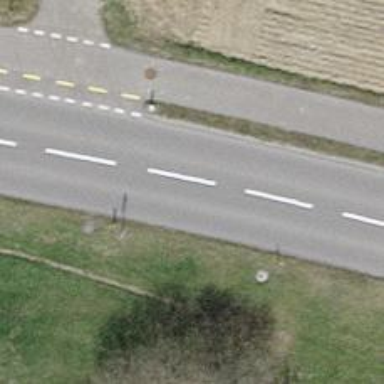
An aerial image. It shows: Tertiary road with asphalt surface and cycle track on the left.